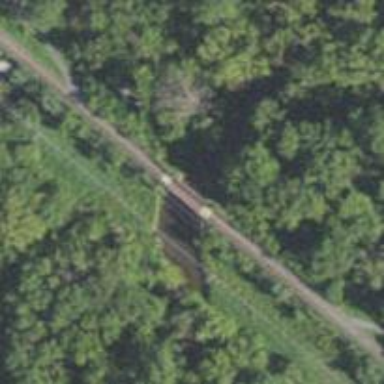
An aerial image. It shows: Abandoned railway passing under cycleway bridge.